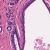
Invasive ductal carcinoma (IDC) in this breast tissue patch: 0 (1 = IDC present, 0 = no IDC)